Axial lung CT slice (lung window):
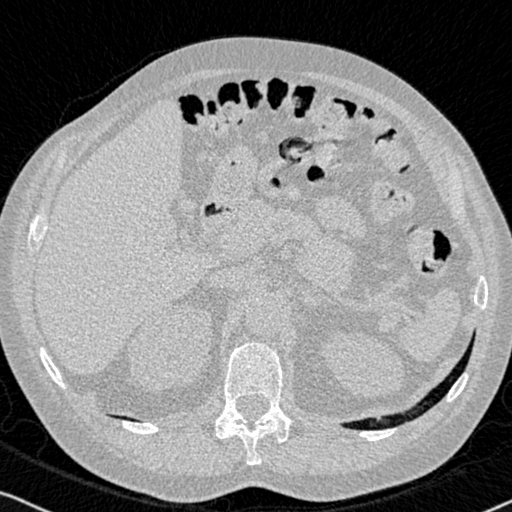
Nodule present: no